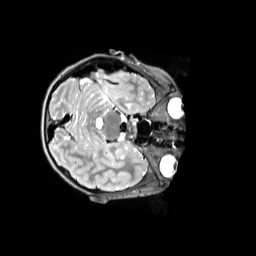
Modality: T2w
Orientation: axial
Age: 11
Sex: female
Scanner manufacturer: siemens
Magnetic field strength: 3 T
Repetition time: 3.2 s
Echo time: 0.408 s